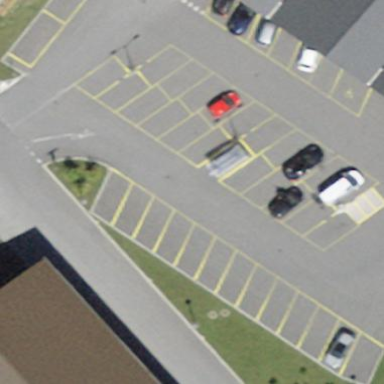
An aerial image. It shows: Parking aisle designated as service road.